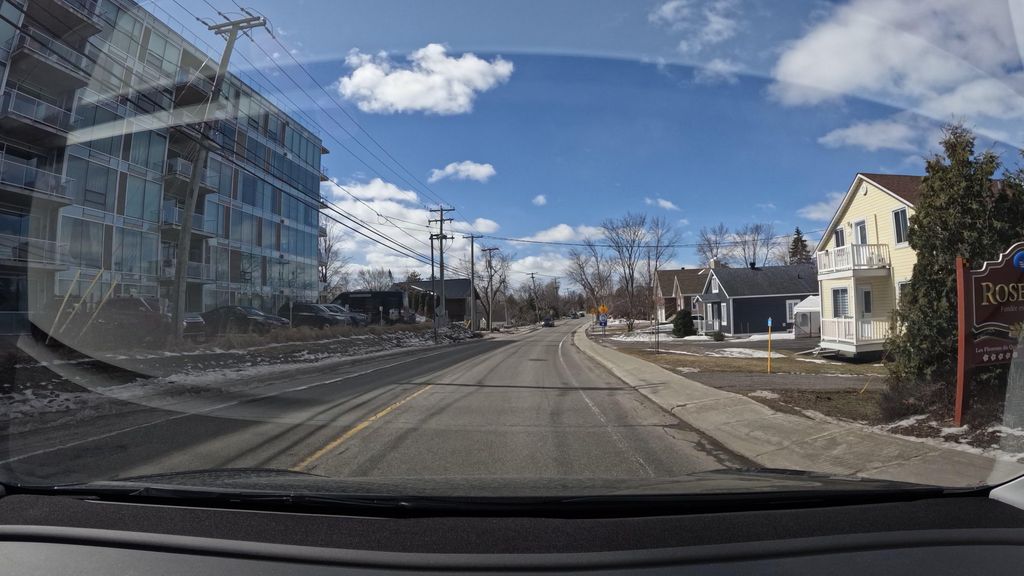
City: montreal